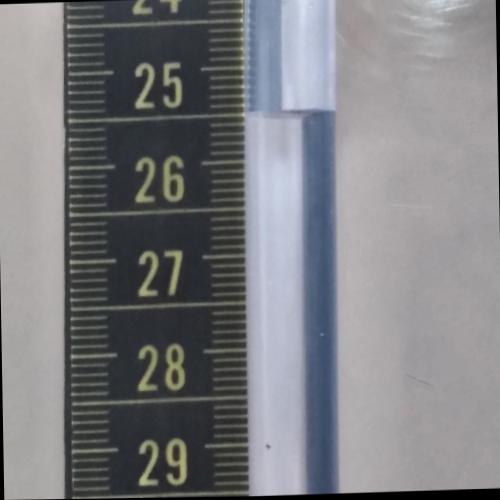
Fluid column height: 25.5 cm